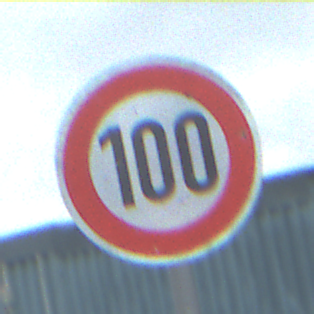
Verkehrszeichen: Geschwindigkeit100
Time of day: Midday
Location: Outdoor (Suburban)
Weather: Overcast
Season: NotSpecified
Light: Natural